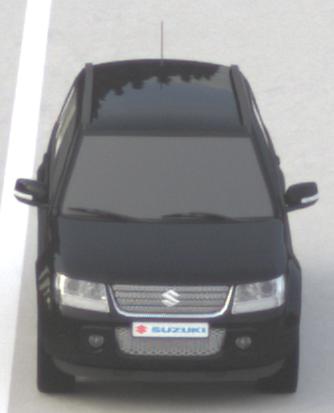
Make: Suzuki
Model: Grand Vitara
Detailed model: Gen. 1 JT
Model produced from: 2009
Model produced until: 2012
Doors: 5
Color: black
Road condition: dry road
Daytime: morning or afternoon
Contrast: low contrast